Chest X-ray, PA view. Patient: 56 years old, sex F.
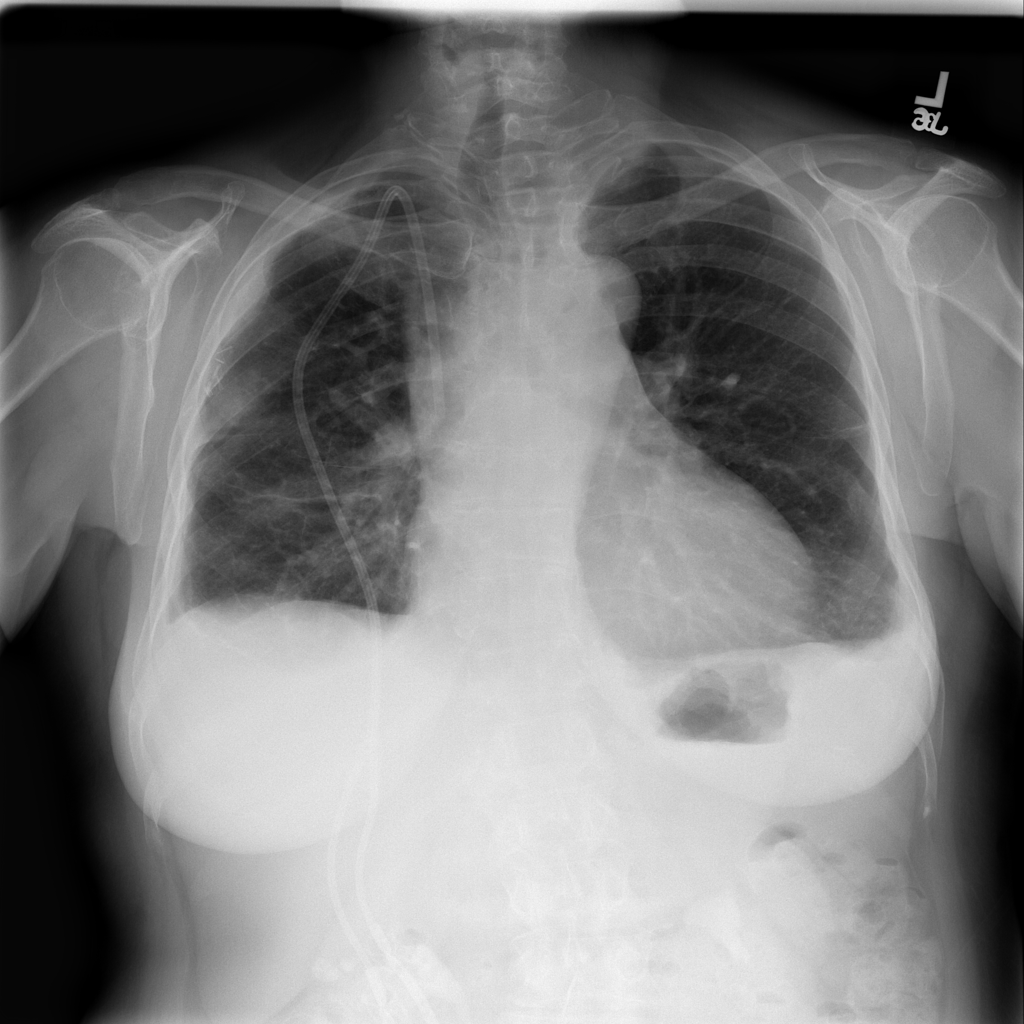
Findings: Pleural_Thickening